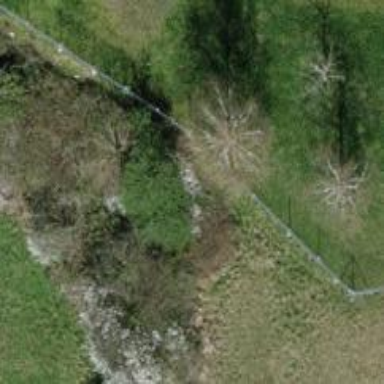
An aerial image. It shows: Tree with mixed leaves.